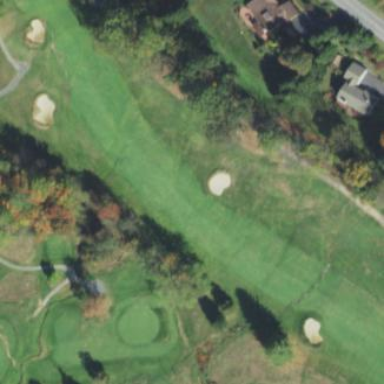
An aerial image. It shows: Golf fairway surrounded by grass.